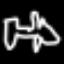
Label: airplane